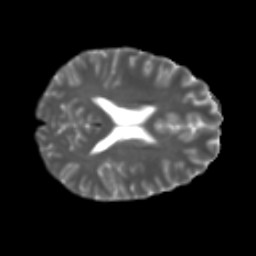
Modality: T2w
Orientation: axial
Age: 24
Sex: male
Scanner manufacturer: ge
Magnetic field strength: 3 T
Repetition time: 7.8 s
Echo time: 0.0606 s